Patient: sex M, age 34
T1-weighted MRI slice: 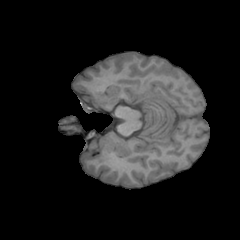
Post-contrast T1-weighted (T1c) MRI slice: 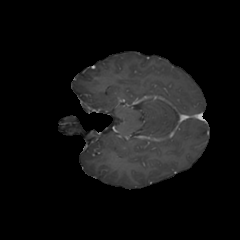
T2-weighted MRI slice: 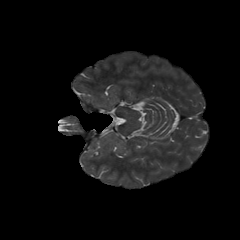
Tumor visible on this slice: no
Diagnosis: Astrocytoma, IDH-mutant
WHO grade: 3